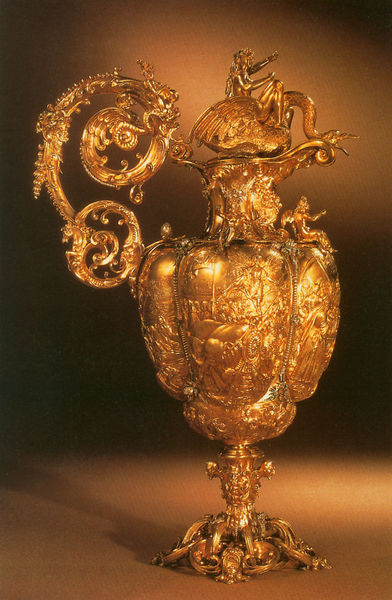
Titel: Kanne; Trifono-Lavabo (Nürnberg)
Künstler: Christoph Jamnitzer
Institution: Wien, Kunsthistorisches Museum
Schlagwörter: frau, gold, kanne, krug, schlange, drache, seeschlange, zieselierung, zieseliert